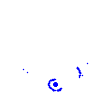
Particle: electron